Interaction volume radius: 5 \u00c5
Interaction volume height: 30 \u00c5
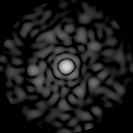
Disorder parameter: 0.8491